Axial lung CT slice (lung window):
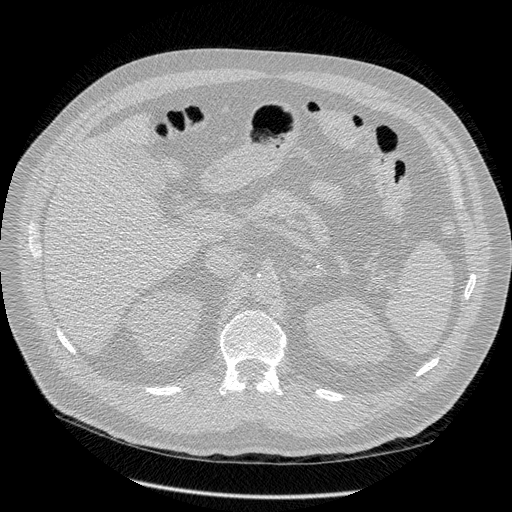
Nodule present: no